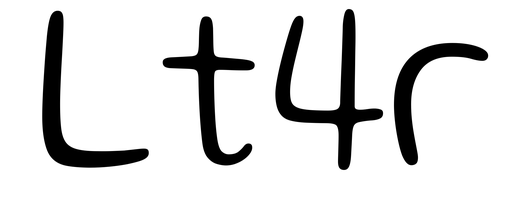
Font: Gluten_ExtraLight